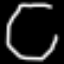
Label: octagon